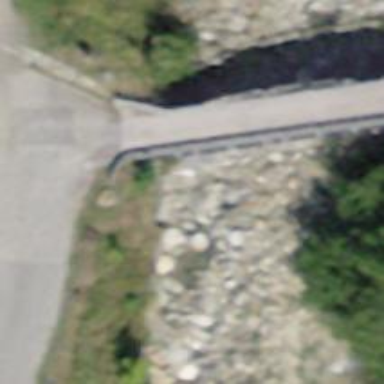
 crossing bridge. This road is mainly used for agricultural purposes."